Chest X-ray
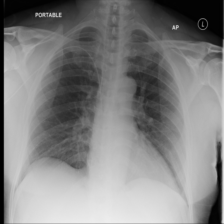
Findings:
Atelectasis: negative
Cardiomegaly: negative
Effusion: negative
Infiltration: negative
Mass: negative
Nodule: negative
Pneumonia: negative
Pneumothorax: negative
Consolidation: negative
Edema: negative
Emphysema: negative
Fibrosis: negative
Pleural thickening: negative
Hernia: negative